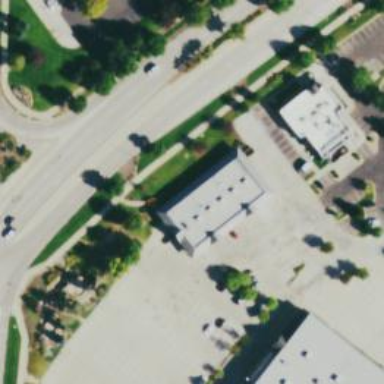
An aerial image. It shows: Retail building.